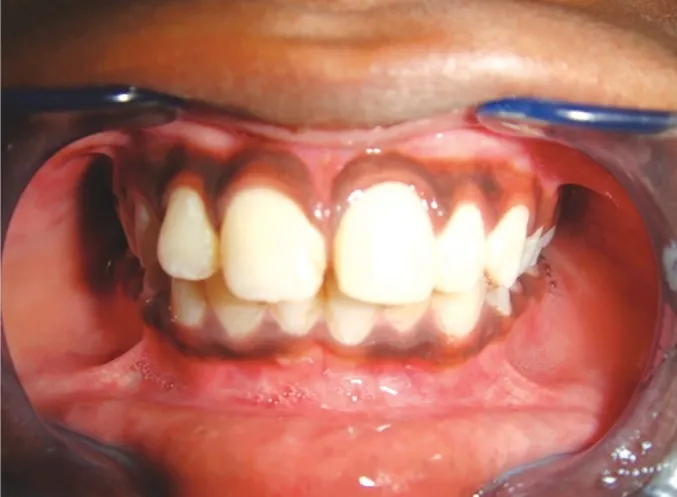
Acrylic crown cemented on tooth no. 21.
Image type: medical_photograph (other_medical_photograph)